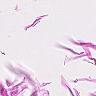
Metastatic tissue present: no